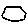
Label: hexagon